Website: crate-barrel
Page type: account-selection
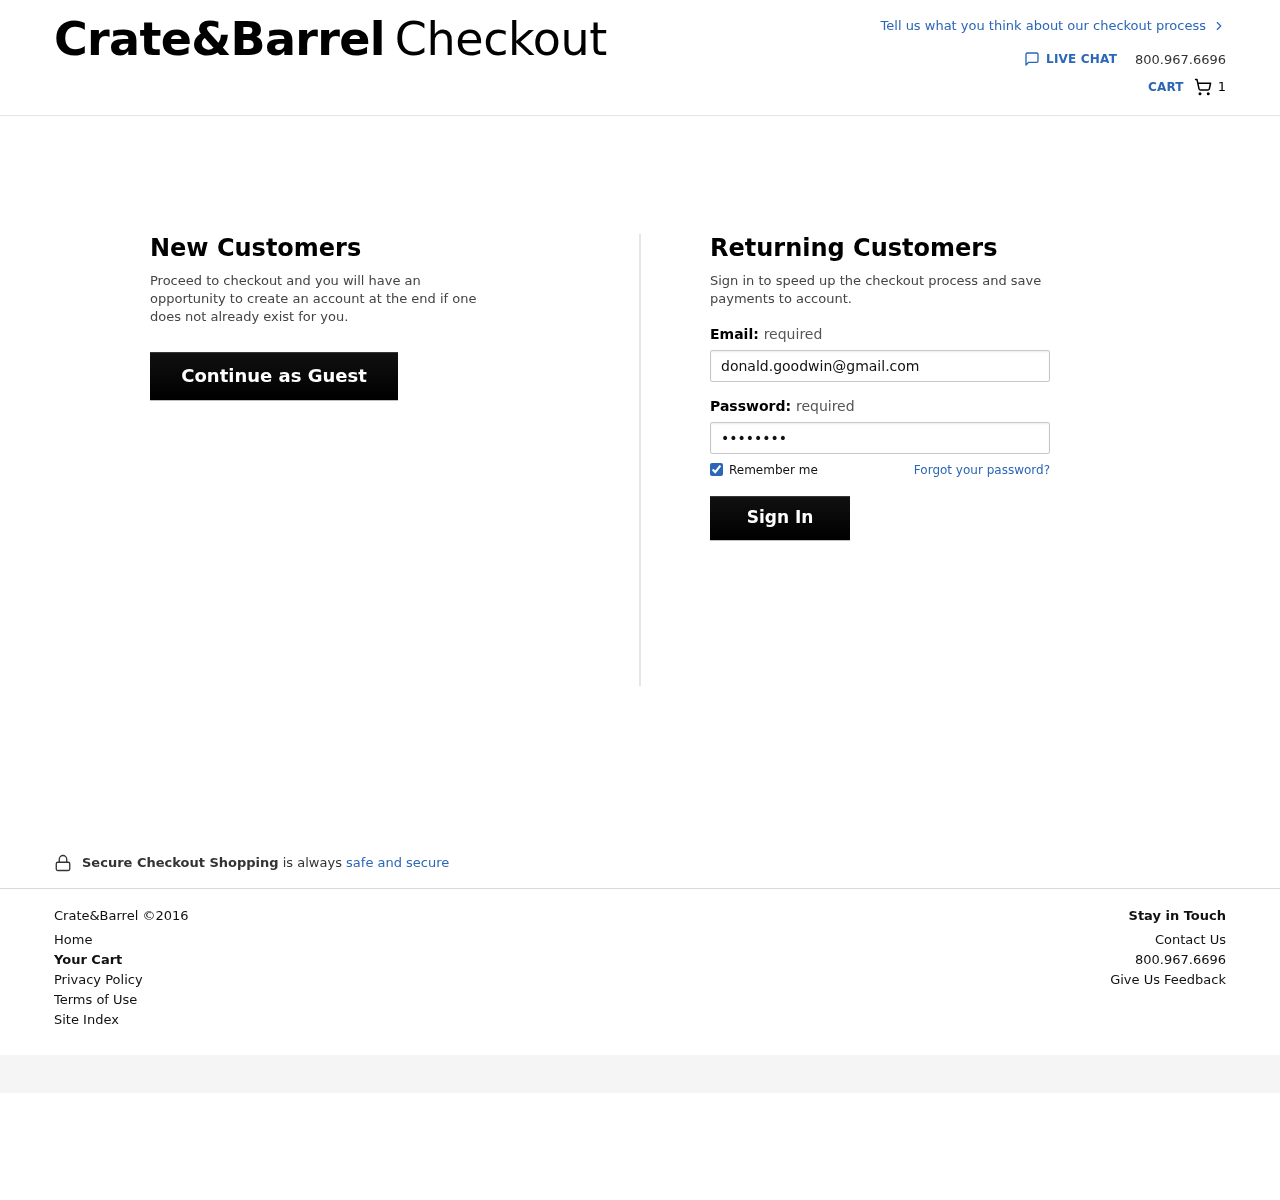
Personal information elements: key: PII_EMAIL
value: donald.goodwin@gmail.com
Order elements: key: ORDER_NUM_ITEMS
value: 1